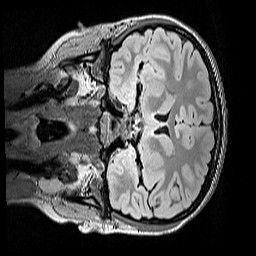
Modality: FLAIR
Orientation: coronal
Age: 10
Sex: female
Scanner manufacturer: siemens
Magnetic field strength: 3 T
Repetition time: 5 s
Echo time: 0.388 s